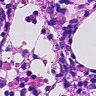
Metastatic tissue present: no